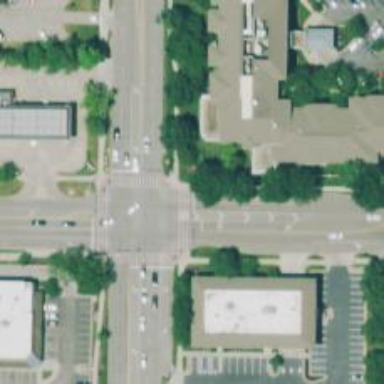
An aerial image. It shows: Solid stop line on the road.